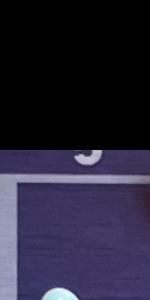
Label: Empty